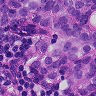
Metastatic tissue present: yes